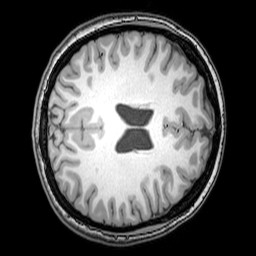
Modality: T1w
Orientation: axial
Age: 21
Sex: female
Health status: healthy
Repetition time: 0.081 s
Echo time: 0.037 s